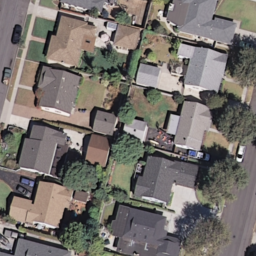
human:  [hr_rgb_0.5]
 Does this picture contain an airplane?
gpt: no

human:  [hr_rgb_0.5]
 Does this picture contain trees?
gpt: yes

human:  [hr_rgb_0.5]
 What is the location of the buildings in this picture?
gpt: left and right

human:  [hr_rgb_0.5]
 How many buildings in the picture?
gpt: nine